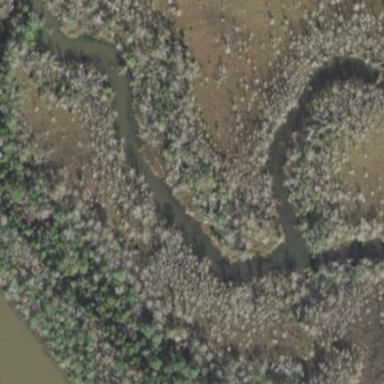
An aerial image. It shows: Swamp in wetland area.